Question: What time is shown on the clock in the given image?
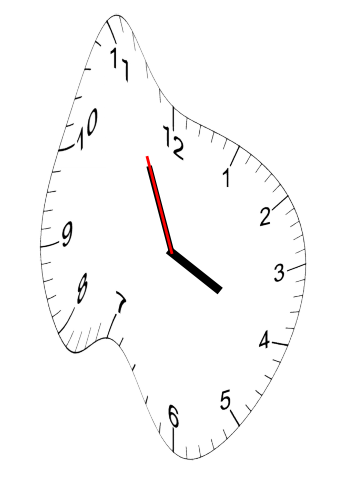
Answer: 03:55:56